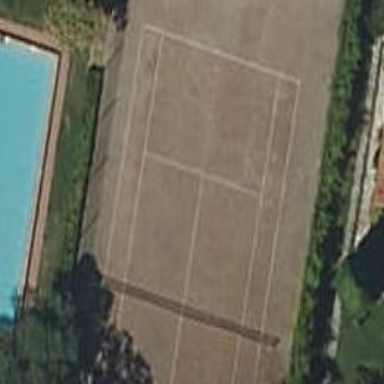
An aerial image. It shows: Tennis court on the leisure land pitch.